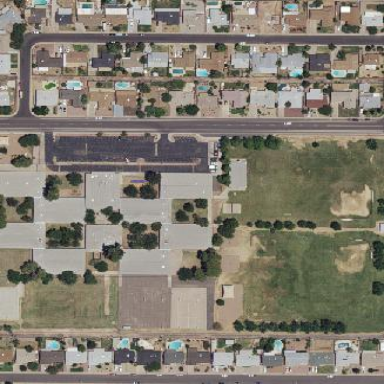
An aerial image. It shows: School.